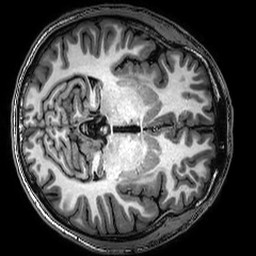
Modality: T1w
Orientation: axial
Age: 31
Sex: male
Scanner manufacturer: philips
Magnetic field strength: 3 T
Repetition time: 0.008199 s
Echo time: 0.003767 s